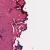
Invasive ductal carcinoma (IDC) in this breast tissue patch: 0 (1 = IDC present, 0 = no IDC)